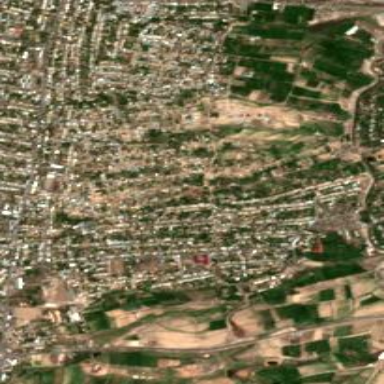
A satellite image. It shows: Residential area located in village.